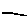
Label: line